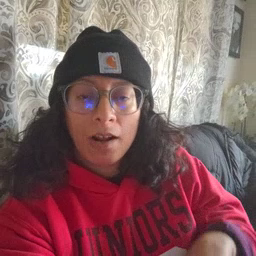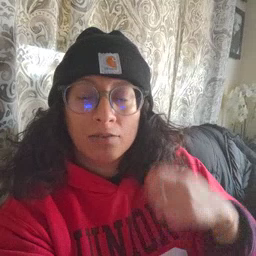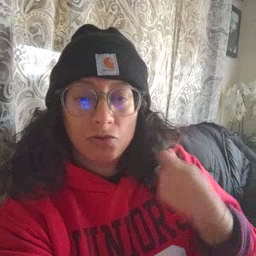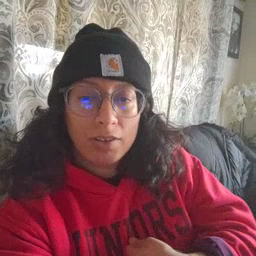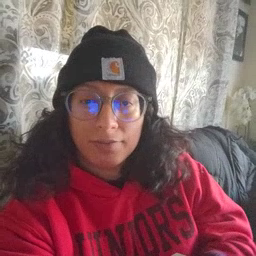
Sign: jacket